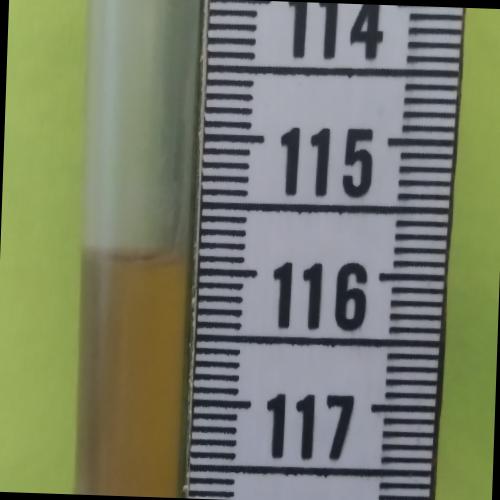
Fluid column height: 115.9 cm